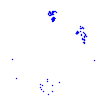
Particle: electron